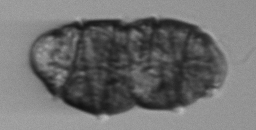
Label: Margalefidinium